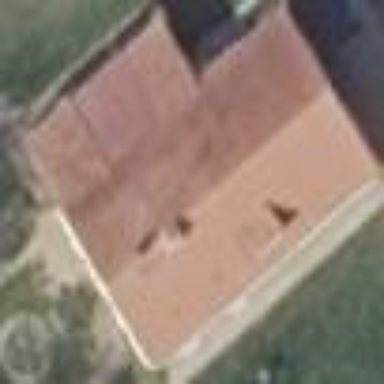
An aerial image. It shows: House with flat red roof.